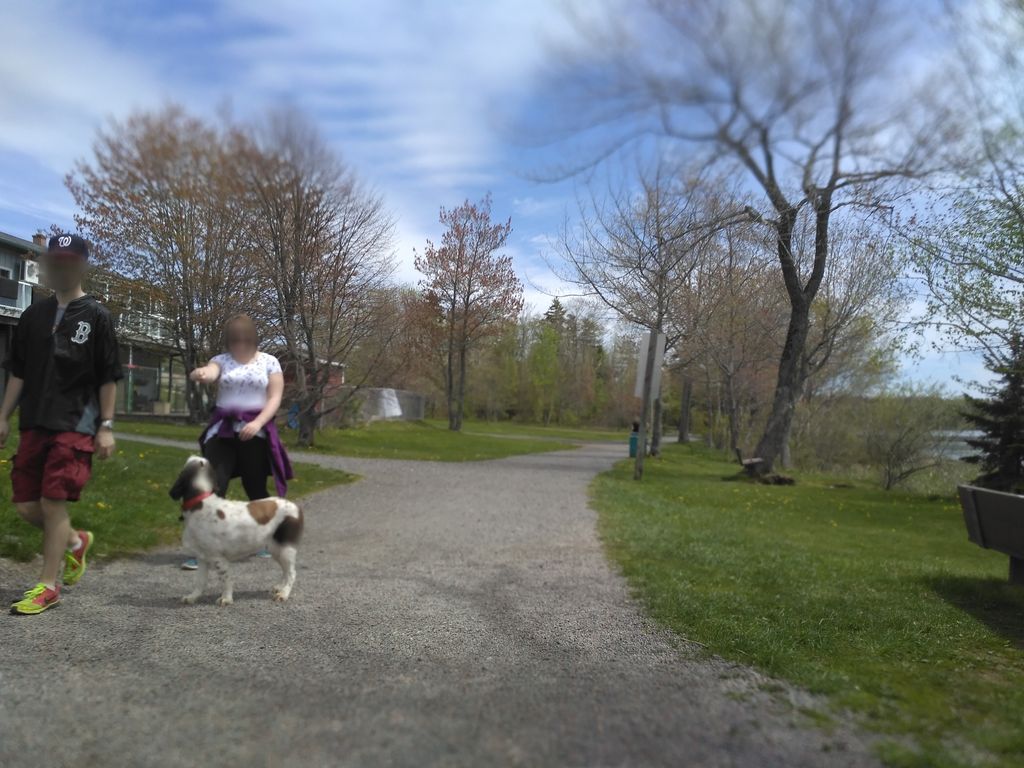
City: halifax